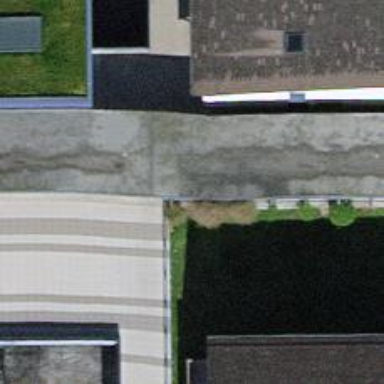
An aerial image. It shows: Retaining wall.